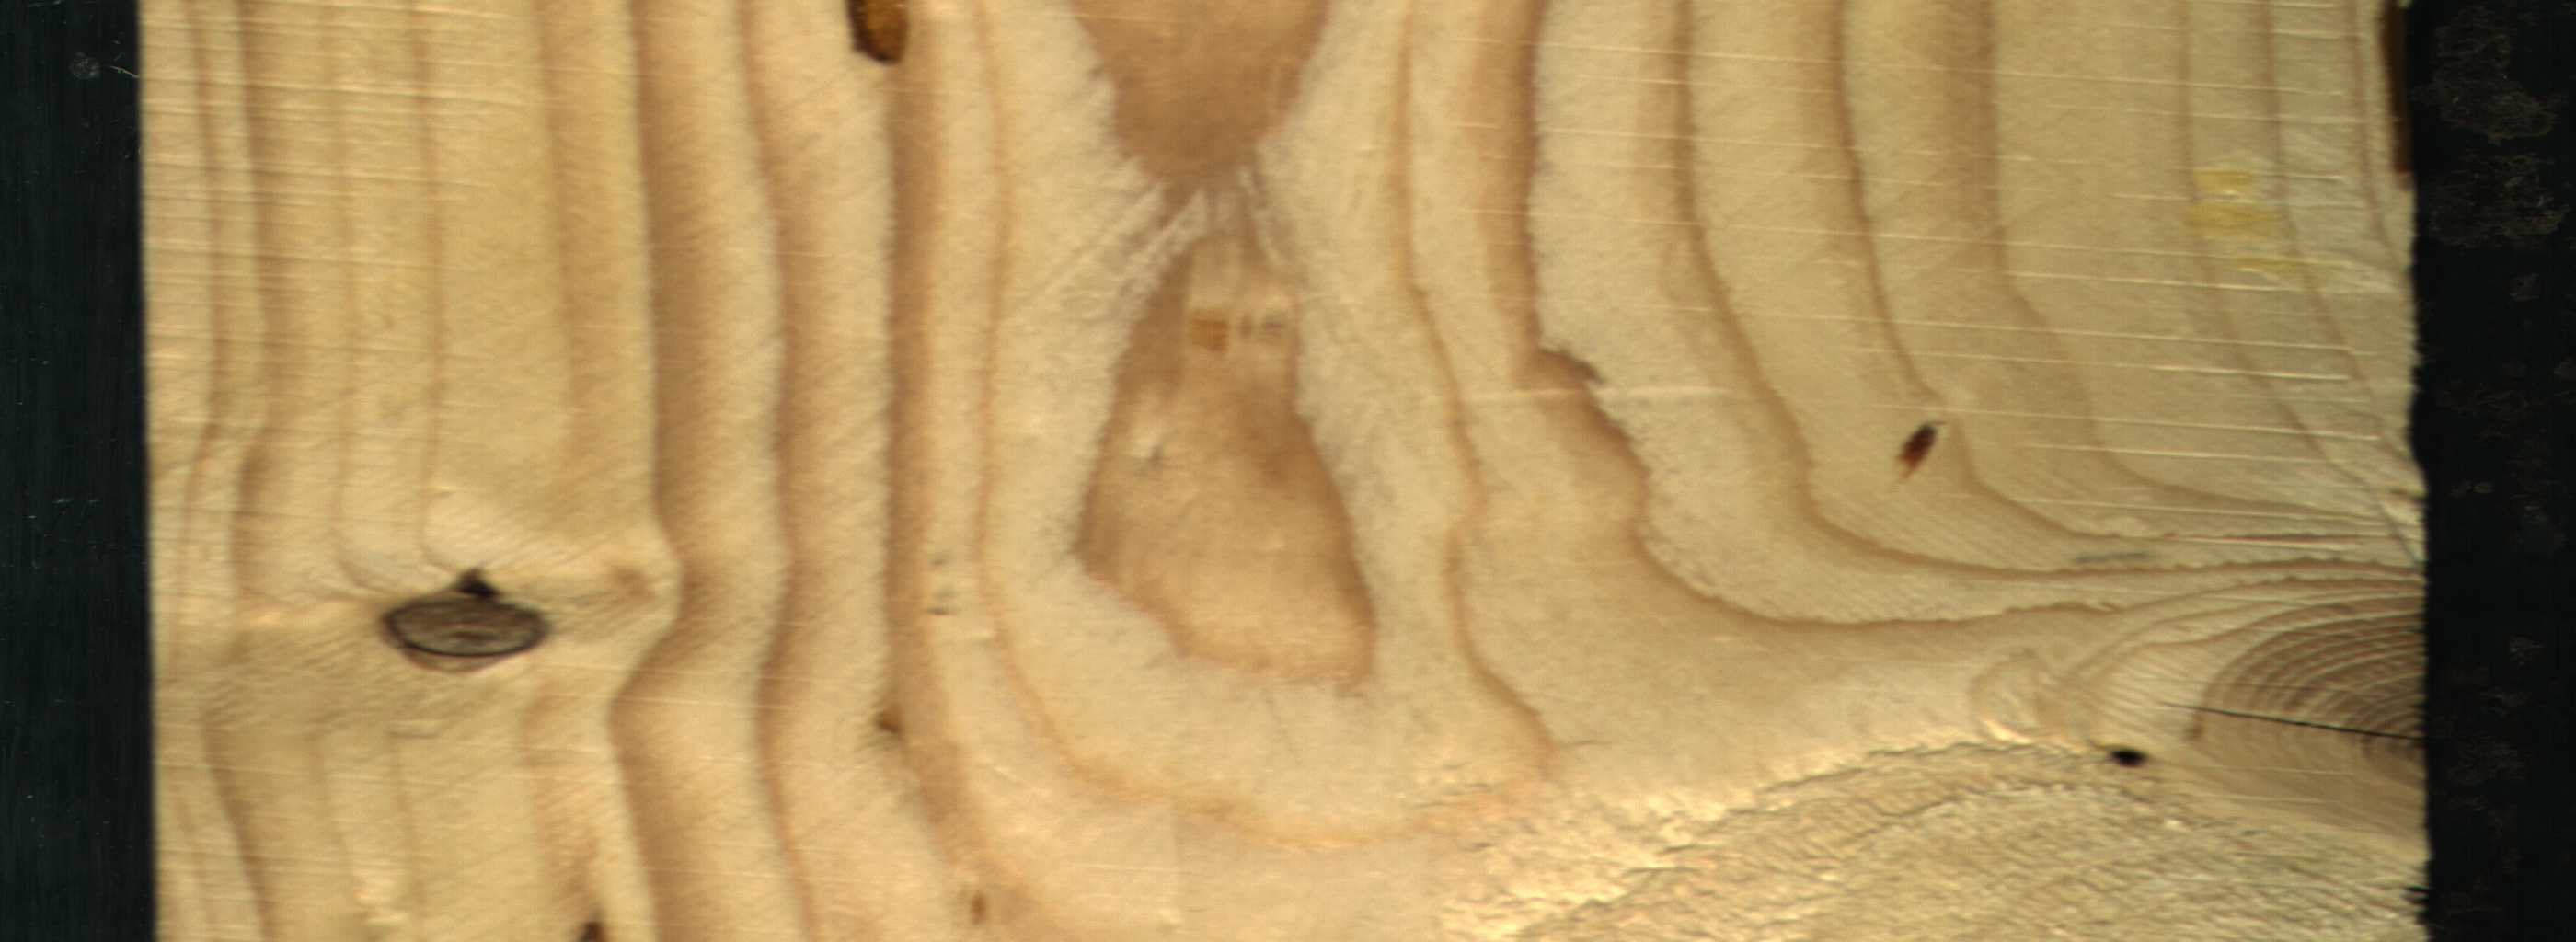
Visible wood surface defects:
resin
resin
resin
knot_with_crack
Dead_Knot
Dead_Knot
Dead_Knot
Dead_Knot
Dead_Knot